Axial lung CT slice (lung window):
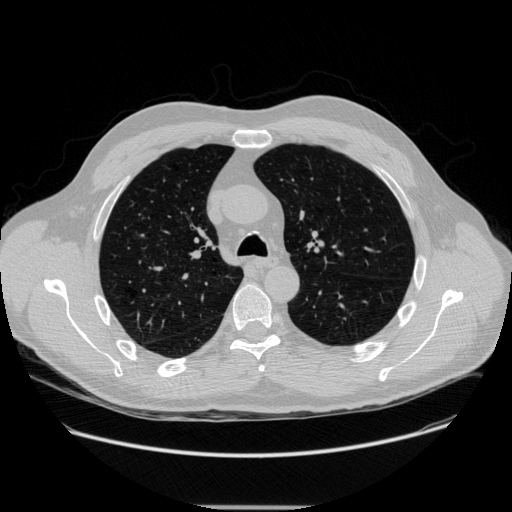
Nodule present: no